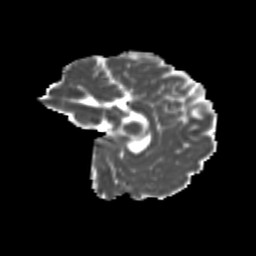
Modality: MD
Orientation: sagittal
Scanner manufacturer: siemens
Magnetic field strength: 3 T
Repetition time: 9.2 s
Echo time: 0.084 s